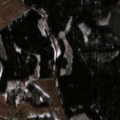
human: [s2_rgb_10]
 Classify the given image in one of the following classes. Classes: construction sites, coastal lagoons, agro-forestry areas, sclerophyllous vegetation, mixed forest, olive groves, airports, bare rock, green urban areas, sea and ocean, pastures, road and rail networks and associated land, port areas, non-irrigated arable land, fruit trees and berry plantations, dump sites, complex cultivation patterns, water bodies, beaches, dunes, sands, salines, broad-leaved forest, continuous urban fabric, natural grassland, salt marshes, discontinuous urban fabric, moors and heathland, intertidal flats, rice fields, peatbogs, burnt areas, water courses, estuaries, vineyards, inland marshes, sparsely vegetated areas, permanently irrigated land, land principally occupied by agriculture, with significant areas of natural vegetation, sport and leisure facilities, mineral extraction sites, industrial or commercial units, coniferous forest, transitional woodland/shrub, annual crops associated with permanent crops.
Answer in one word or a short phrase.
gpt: pastures, complex cultivation patterns, coniferous forest, mixed forest